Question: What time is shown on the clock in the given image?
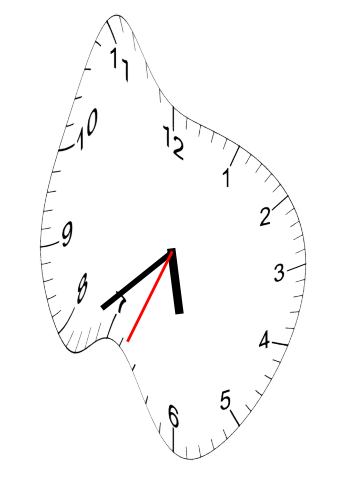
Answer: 05:38:34